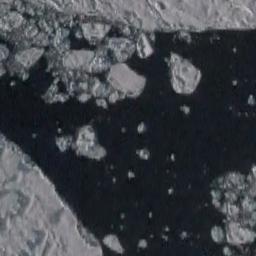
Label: sea_ice